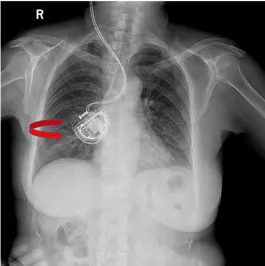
(A,B) Plain chest X-rays showing that the rechargeable implanted pulse generators (r-IPGs) were inside out. No fracturing or twisting of the leads was observed. The red arrow means that the r-IPG was inside out.
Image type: radiology (x_ray)